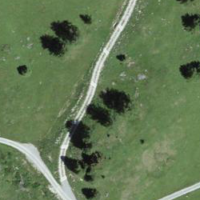
EUNIS habitat code: 26
Species observed at this site:
Laserpitium latifolium